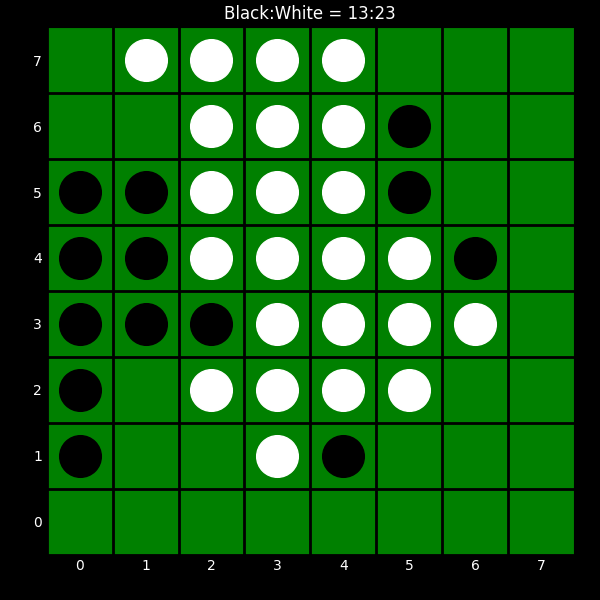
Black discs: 13
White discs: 23